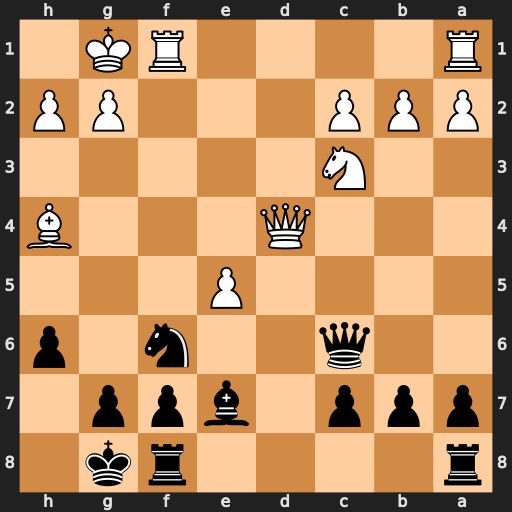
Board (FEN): r4rk1/ppp1bpp1/2q2n1p/4P3/3Q3B/2N5/PPP3PP/R4RK1
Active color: b
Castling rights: -
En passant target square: -
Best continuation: Bc5 Bf2 Bxd4